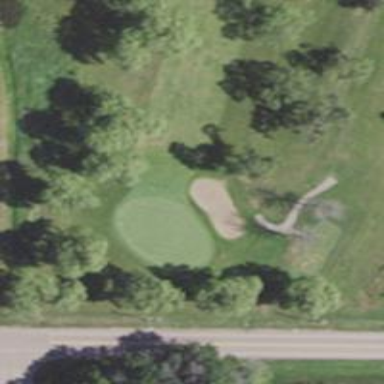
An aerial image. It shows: Golf hole.